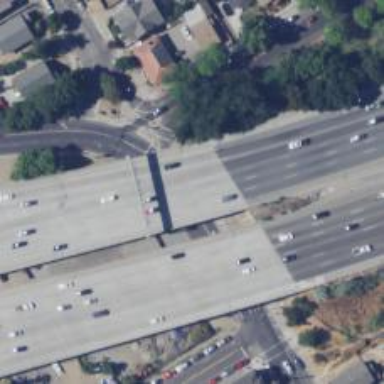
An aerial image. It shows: Bridge over motorway.